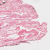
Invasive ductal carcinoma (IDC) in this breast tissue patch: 0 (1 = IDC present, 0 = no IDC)